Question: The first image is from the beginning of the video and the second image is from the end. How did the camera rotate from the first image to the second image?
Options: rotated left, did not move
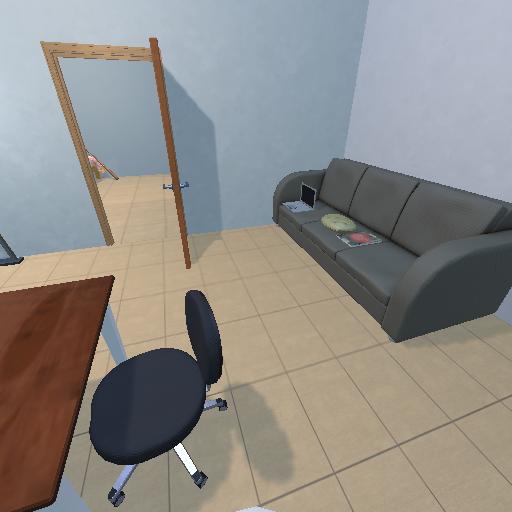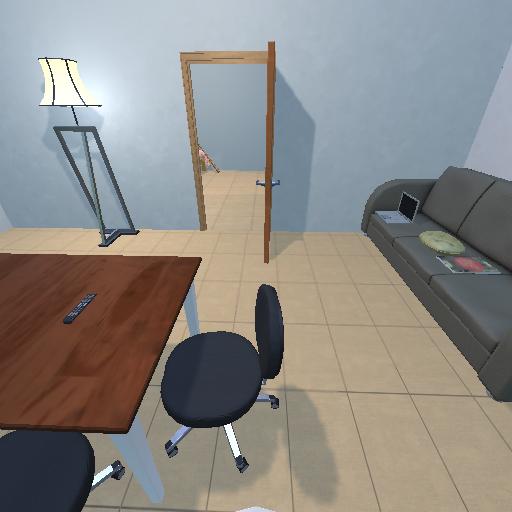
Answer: rotated left